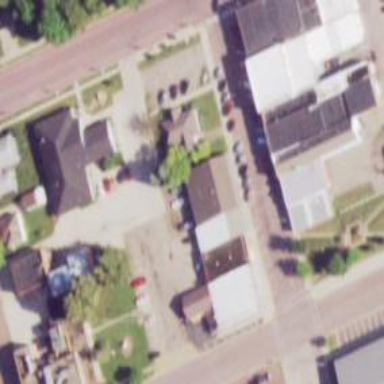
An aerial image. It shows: Post office.